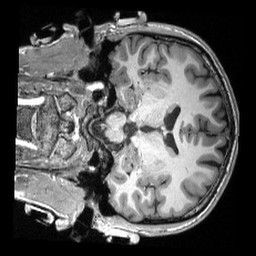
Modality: T1w
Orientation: coronal
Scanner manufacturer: siemens
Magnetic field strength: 3 T
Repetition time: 2.3 s
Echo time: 0.00308 s